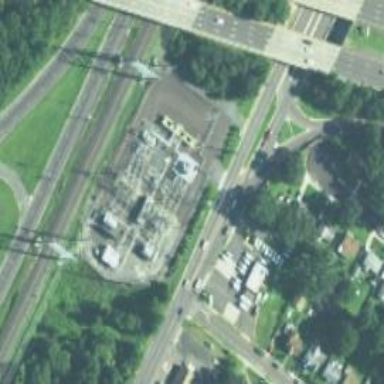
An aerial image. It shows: Power substation.